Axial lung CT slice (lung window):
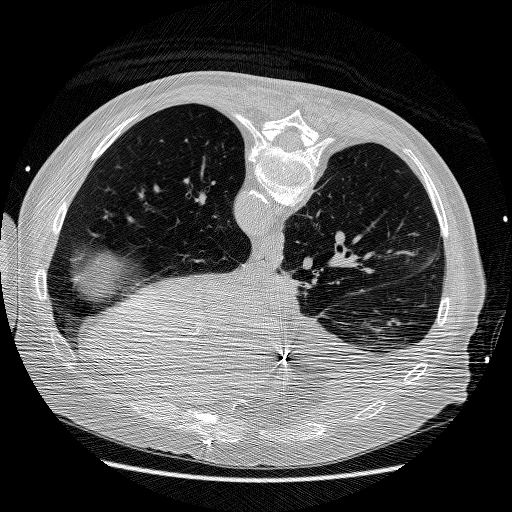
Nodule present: no